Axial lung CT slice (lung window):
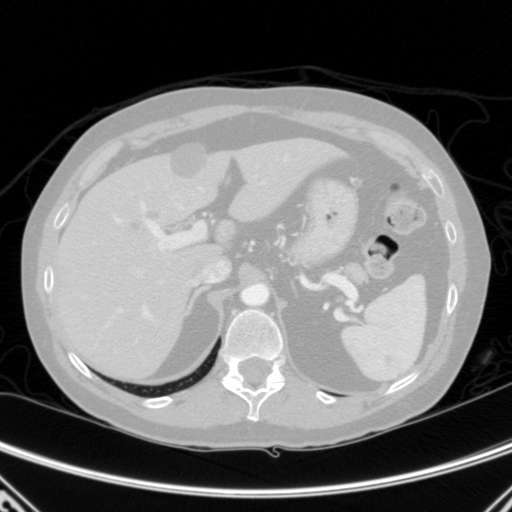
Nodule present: no